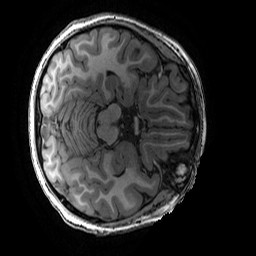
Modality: T1w
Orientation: axial
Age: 11
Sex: female
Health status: ill
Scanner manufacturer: ge
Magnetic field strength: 3 T
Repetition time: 0.007664 s
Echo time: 0.00342 s